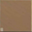
Piece: xx